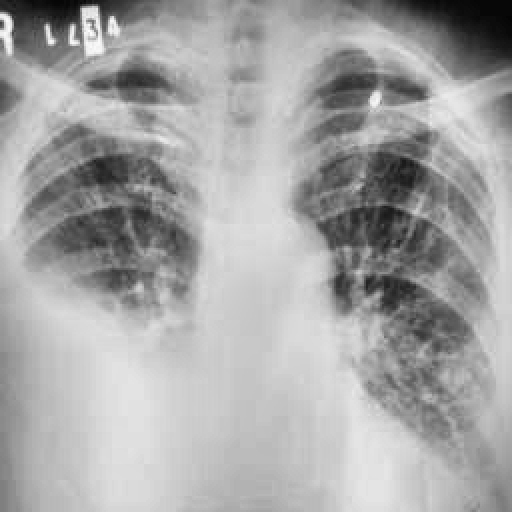
Finding: TUBERCULOSIS